Question: I have a Scrollview as a parent view, within that i have placed some mixture of linear layout
and there is no probs in the design, but while testing the app, i found that there is a problem in movement of cursor, my intention is to move the focus from one edit text to another that is located adjecent(Horizontally), but when i click the enter button at the bottom, it moves the focus to the next edit text that is vertically located (I knoe,this is default one).
Even i tried with implementing the EditorAction, still the same issue exists.
This is the code that i used to move the focus from one edit text to another.
'''
// Adding the special listener, to be invoked when the action is performed on the editor
firstEditText.setOnEditorActionListener(new OnEditorActionListener() {
@Override
public boolean onEditorAction(TextView v, int actionId, KeyEvent event) {
// TODO Auto-generated method stub
if(actionId == EditorInfo.IME_ACTION_UNSPECIFIED || actionId == EditorInfo.IME_ACTION_NEXT) {
// Move the focus to the next edittext(secondEditText)
secondEditText.requestFocus();
}
return false;
}
});
'''
Please let me know, how to move the focus from one text box to another placed in a horizontal direction. The above code moves the focus to text box that is vertically located. I tried with searching google a lot, but no results.
I have also shared that screen for better clarity.
Hope i could get a better response here.
Thank you

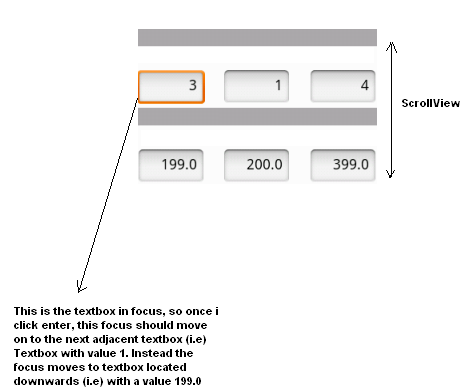
Answer: '''
public abstract void onFocusChange (View v, boolean hasFocus){
if(!hasFocus){
secondEditText.requestFocus();
}
}
'''
but fails when scrolled up coz, even in that case the second EditText gets focus and not the above view..
a better solution could be,
'''
GestureDetector.OnGestureListener lis = new GestureDetector.OnGestureListener(){
@Override
public boolean onDown(MotionEvent arg0) {
if(firstEditText.hasFocus){
secondEditText.requestFocus();
return true;
}
return false;
}
@Override
public boolean onFling(MotionEvent e1, MotionEvent e2,
float velocityX, float velocityY) {
// TODO Auto-generated method stub
return false;
}
@Override
public void onLongPress(MotionEvent e) {
// TODO Auto-generated method stub
}
@Override
public boolean onScroll(MotionEvent e1, MotionEvent e2,
float distanceX, float distanceY) {
// TODO Auto-generated method stub
return false;
}
@Override
public void onShowPress(MotionEvent e) {
// TODO Auto-generated method stub
}
@Override
public boolean onSingleTapUp(MotionEvent e) {
// TODO Auto-generated method stub
return false;
}
}
}
'''